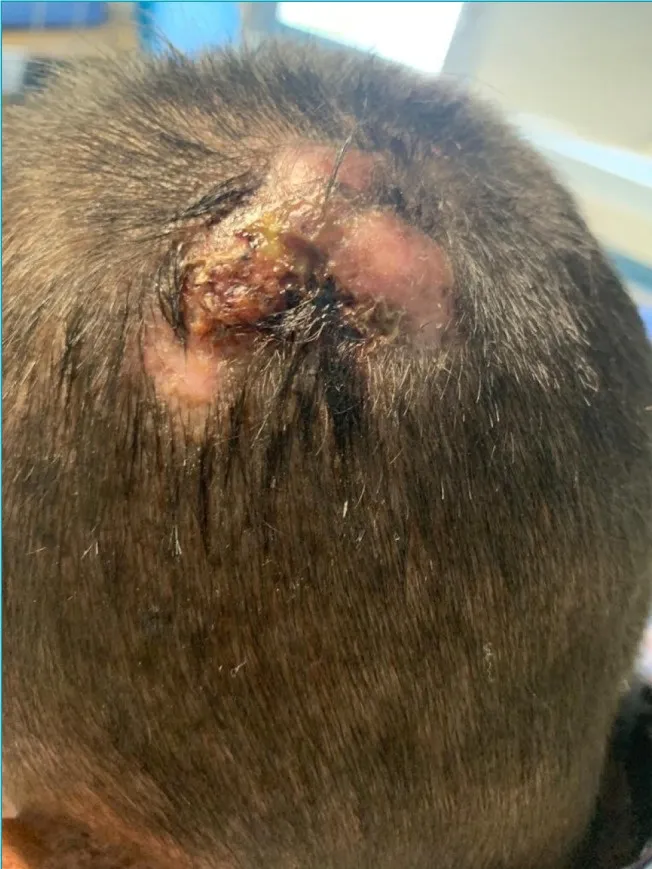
Basal cell carcinoma with ulcerated lesions in scalp measuring about 3 cm in diameter.
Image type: medical_photograph (skin_photograph)